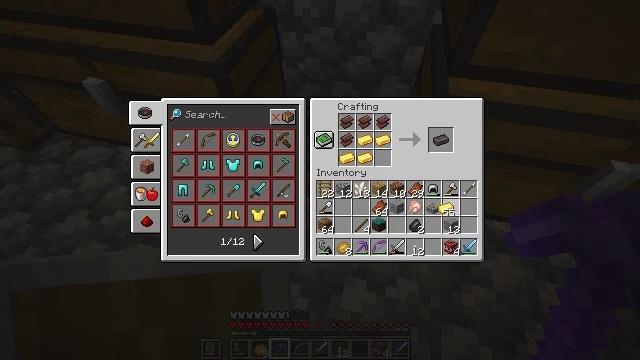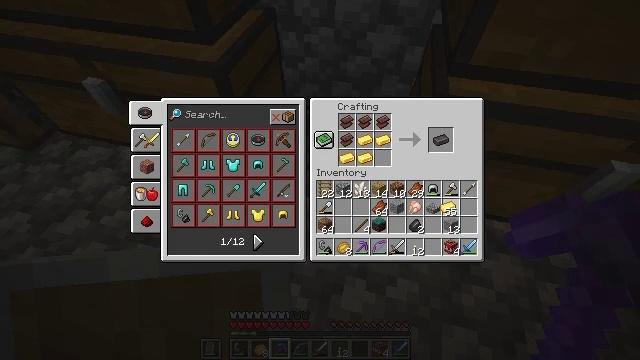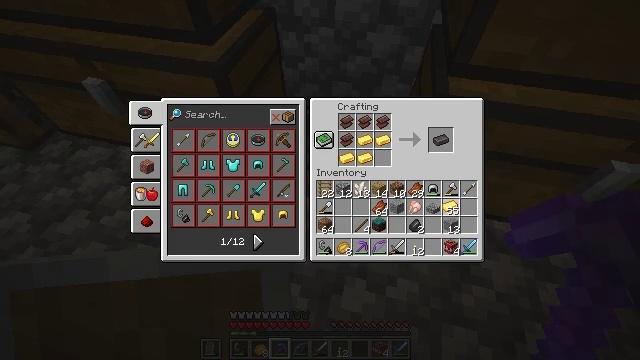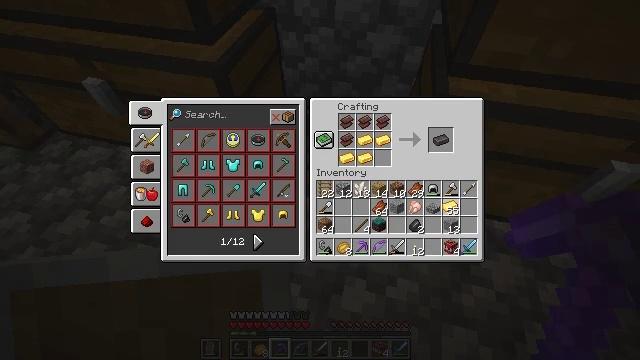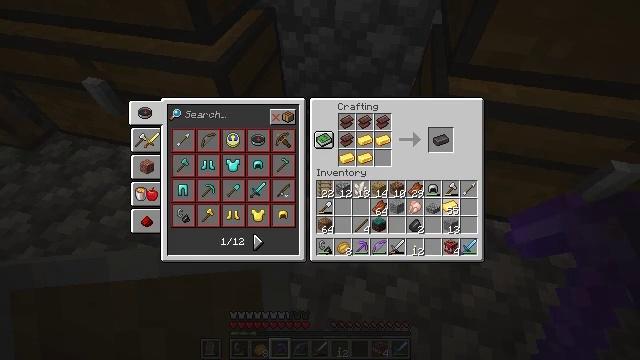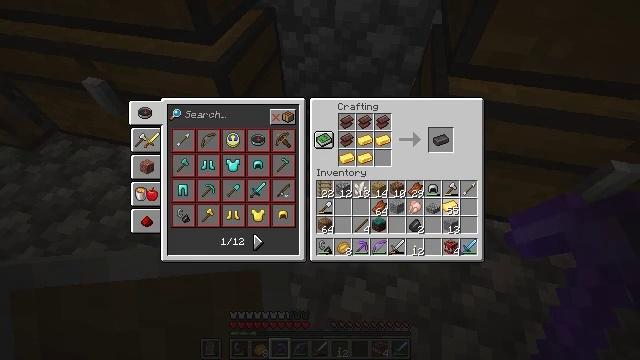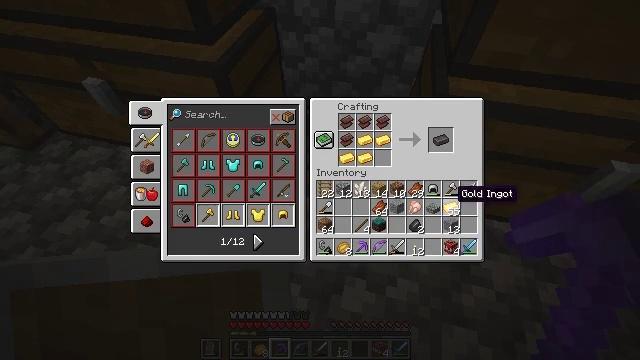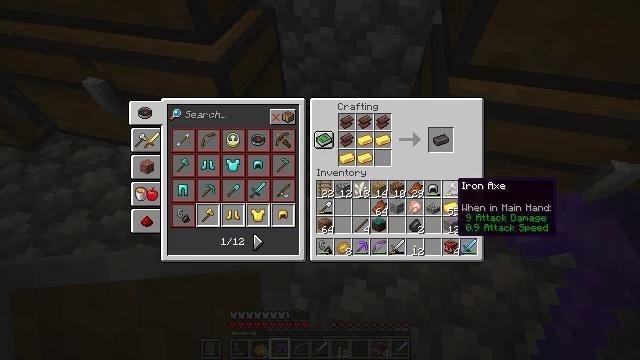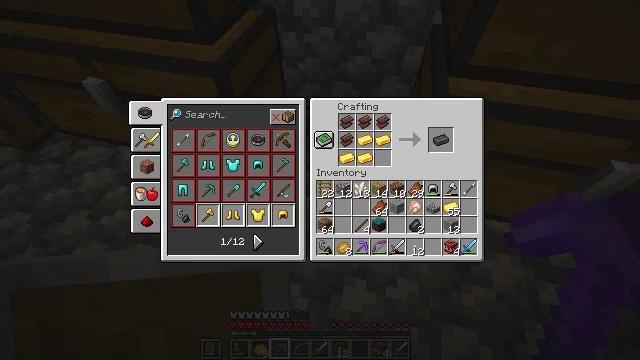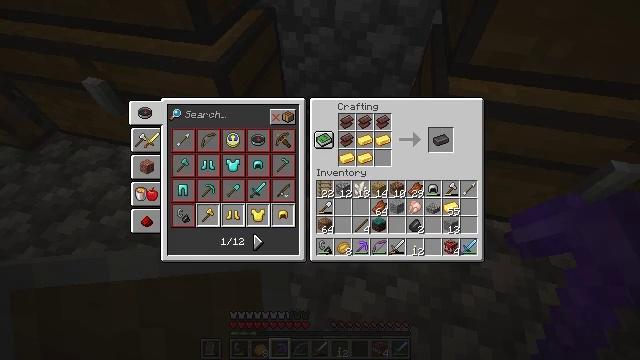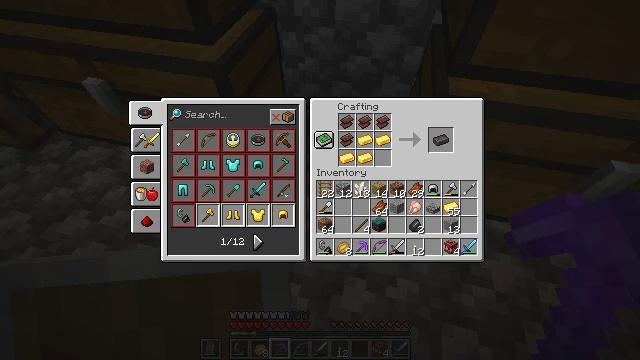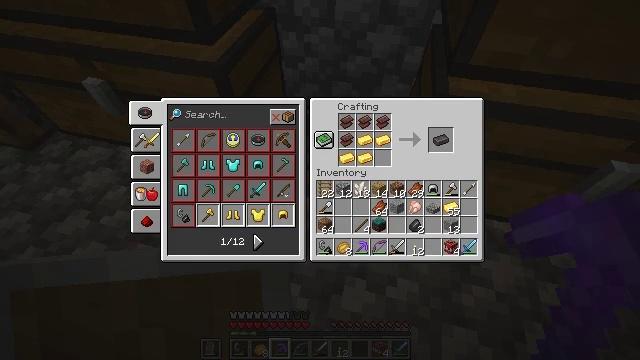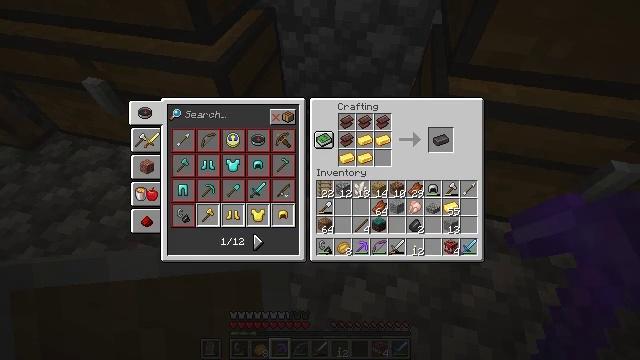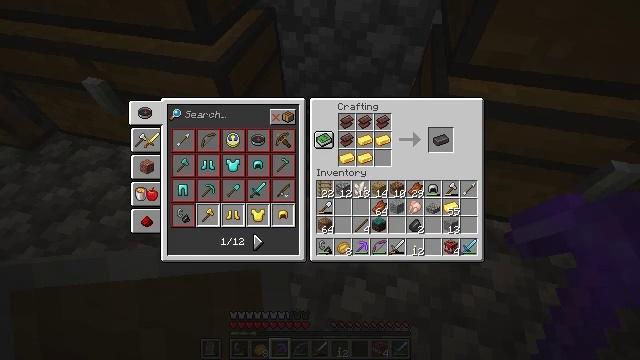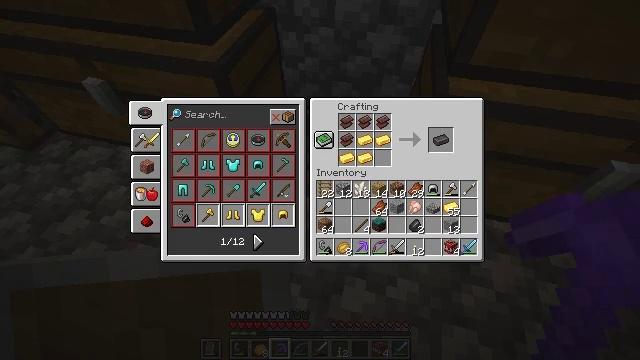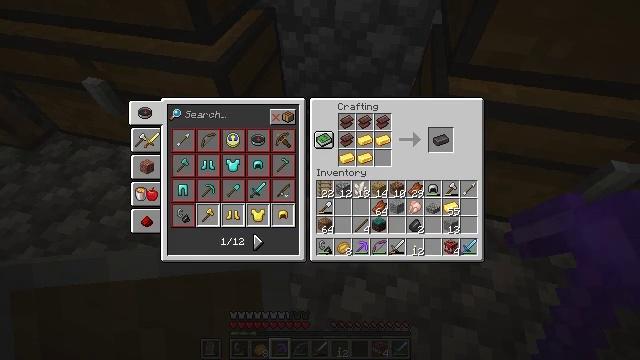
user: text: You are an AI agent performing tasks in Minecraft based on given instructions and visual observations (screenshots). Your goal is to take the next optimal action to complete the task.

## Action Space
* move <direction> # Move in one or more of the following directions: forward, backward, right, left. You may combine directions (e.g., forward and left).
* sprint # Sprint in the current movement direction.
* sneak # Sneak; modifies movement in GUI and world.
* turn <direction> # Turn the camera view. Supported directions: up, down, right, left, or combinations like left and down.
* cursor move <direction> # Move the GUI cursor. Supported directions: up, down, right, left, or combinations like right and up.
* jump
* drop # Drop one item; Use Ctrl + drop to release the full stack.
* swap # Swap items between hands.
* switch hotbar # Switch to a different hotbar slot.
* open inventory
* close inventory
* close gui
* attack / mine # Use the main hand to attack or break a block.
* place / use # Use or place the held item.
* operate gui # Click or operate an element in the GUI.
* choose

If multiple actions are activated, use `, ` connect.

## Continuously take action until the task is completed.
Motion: motion action
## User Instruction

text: Smelt ancient debris for netherite scrap and craft a netherite ingot.
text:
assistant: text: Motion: no_op
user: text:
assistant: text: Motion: no_op
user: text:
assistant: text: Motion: no_op
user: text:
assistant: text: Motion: attack / mine
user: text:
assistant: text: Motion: attack / mine
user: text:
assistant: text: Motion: no_op
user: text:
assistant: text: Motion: sneak, turn up
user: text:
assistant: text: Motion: sneak, turn up
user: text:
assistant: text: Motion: sneak, turn up
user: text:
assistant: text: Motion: sneak, turn up
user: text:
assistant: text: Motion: sneak
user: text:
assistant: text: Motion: sneak
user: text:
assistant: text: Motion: sneak
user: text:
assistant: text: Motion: sneak
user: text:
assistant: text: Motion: sneak
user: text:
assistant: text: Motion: sneak
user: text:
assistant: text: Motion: sneak
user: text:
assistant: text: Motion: sneak
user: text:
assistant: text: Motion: sneak, use / place
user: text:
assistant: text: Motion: sneak, use / place
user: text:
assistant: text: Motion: sneak, use / place
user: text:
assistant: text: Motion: sneak, use / place
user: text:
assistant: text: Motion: sneak
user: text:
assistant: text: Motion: sneak